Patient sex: M
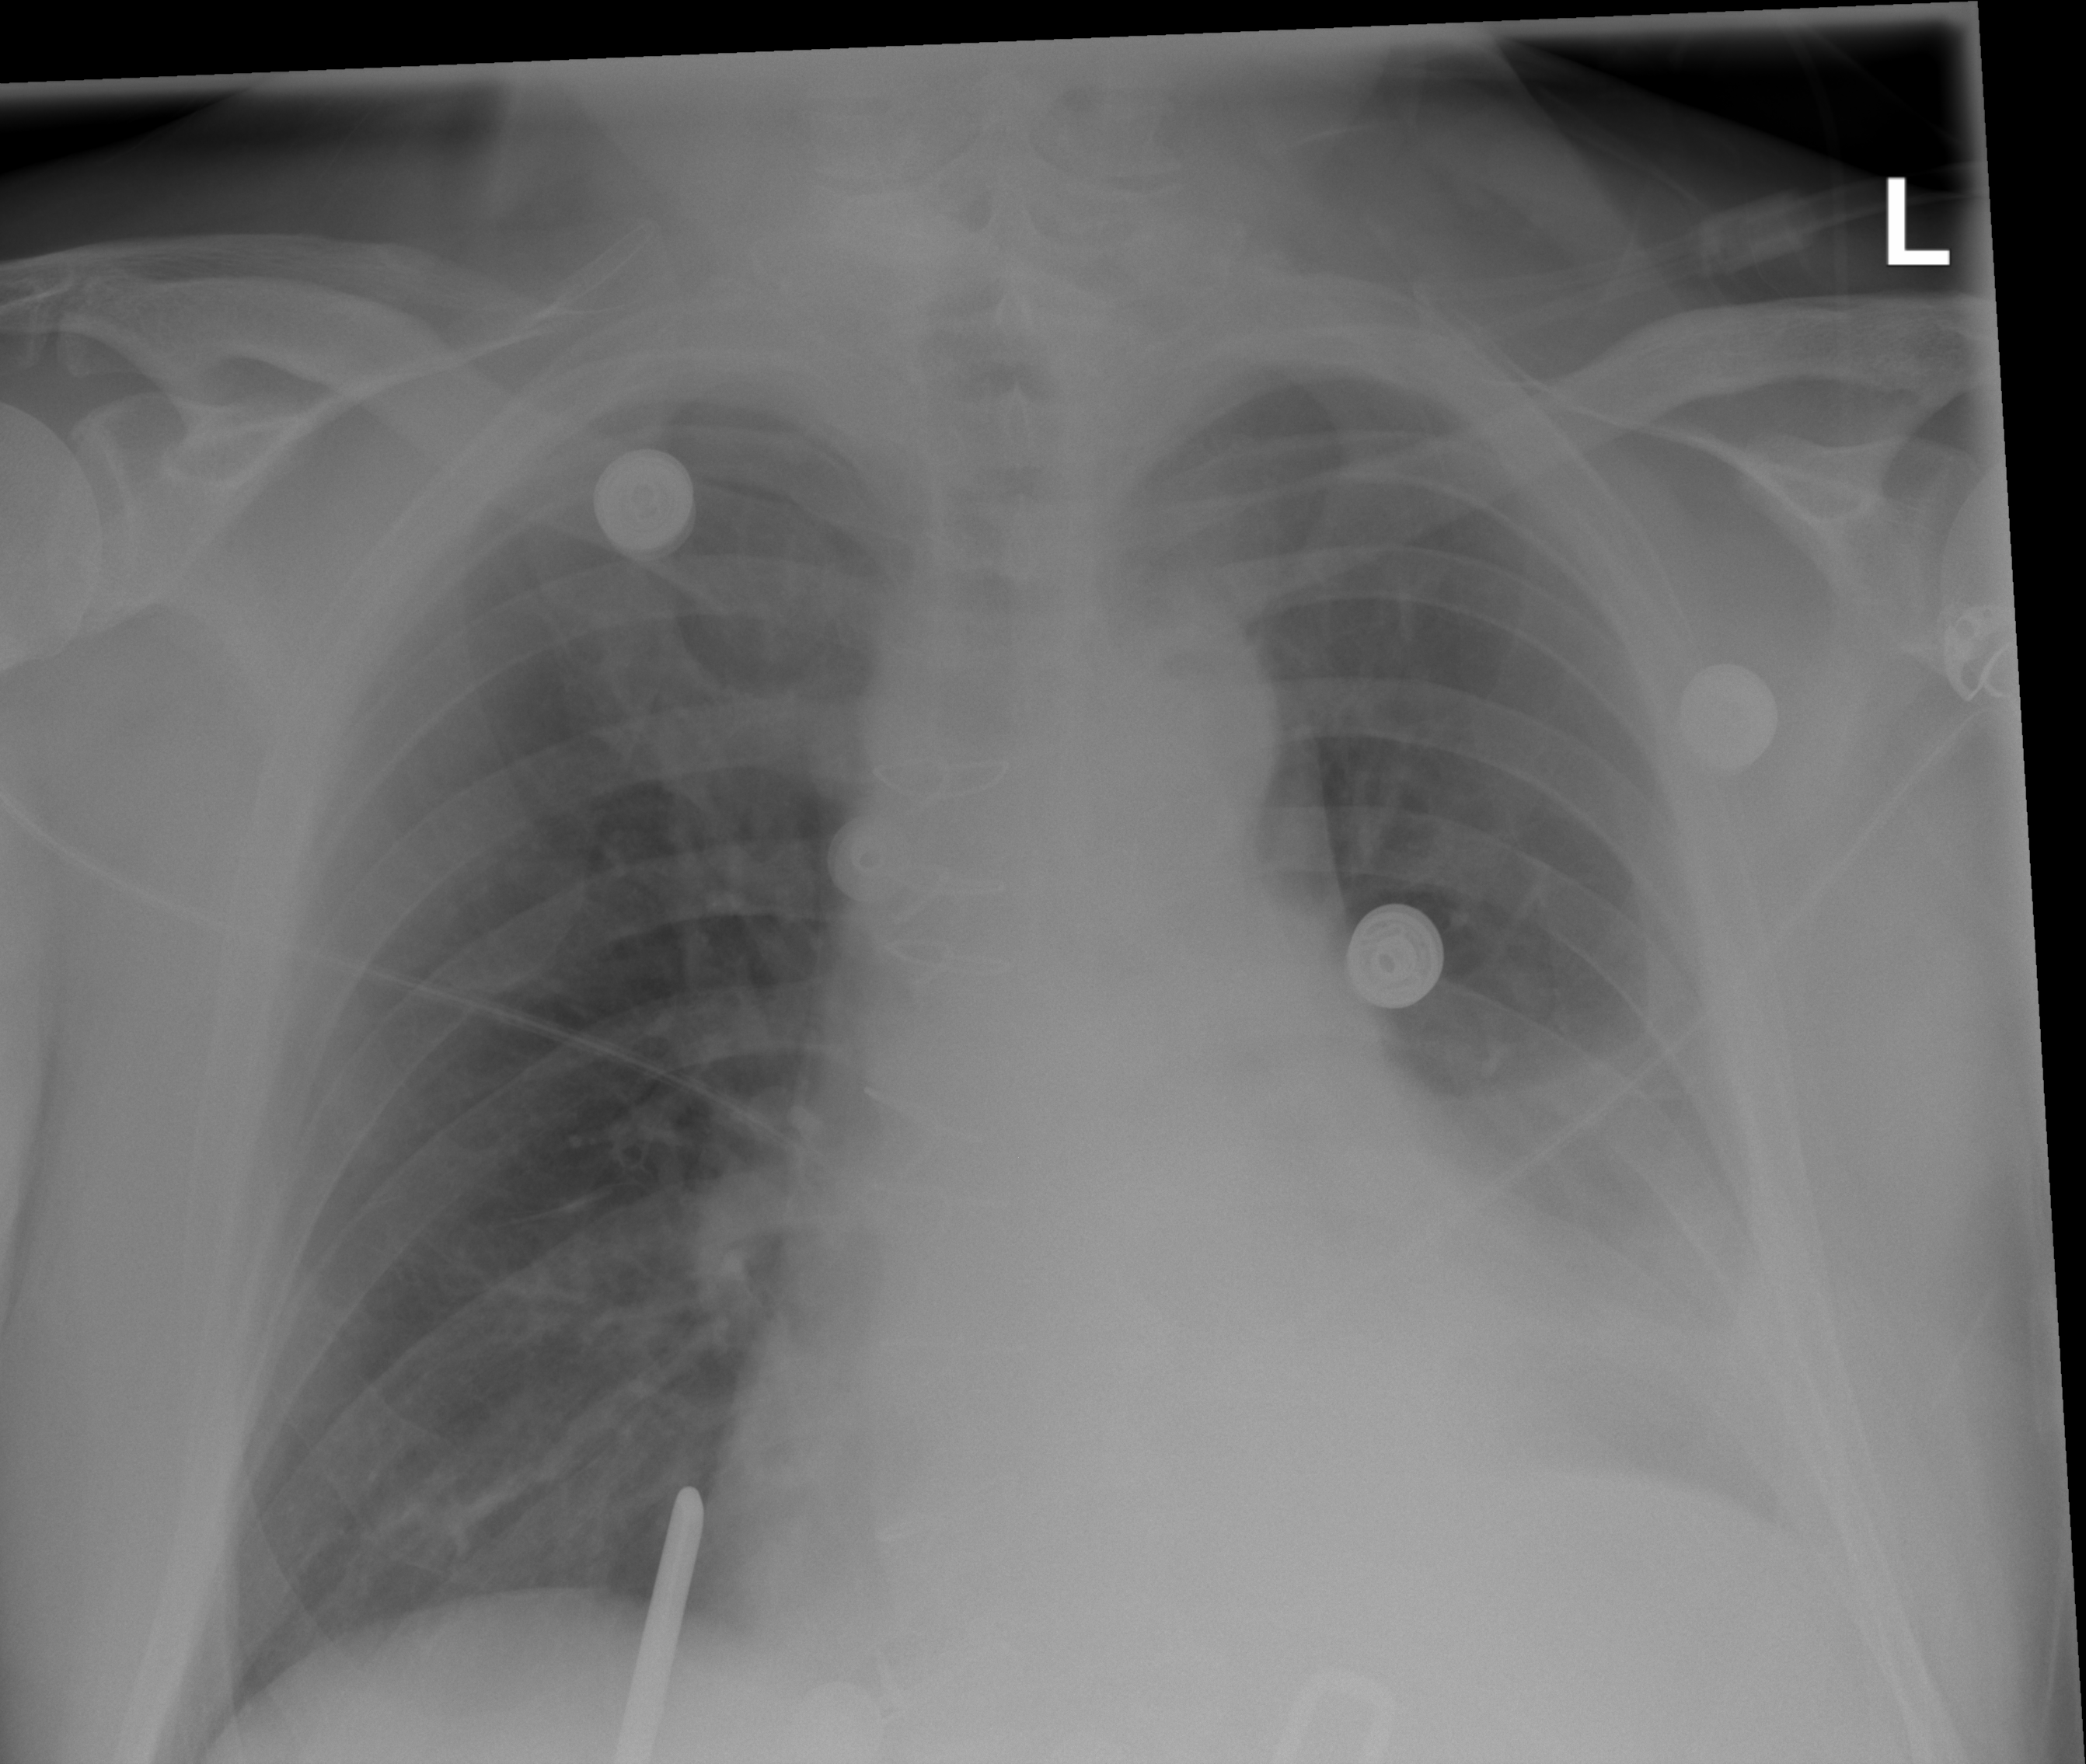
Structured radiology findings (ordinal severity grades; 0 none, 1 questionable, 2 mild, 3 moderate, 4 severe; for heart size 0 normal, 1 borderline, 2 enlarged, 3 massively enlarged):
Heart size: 0
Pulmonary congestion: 0
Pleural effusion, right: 0
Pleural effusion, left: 2
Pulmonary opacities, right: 0
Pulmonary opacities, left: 0
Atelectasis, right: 0
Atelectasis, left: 2